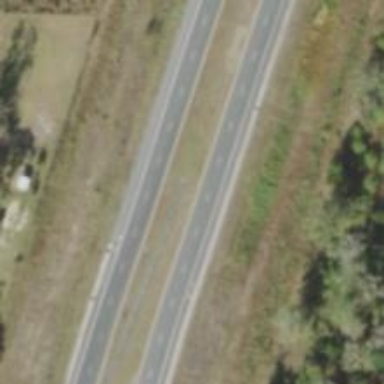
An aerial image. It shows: Asphalt trunk highway.